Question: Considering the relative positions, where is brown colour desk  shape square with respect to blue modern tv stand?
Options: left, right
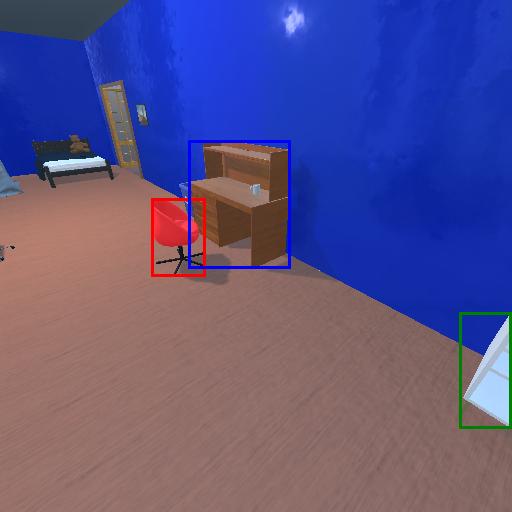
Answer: left